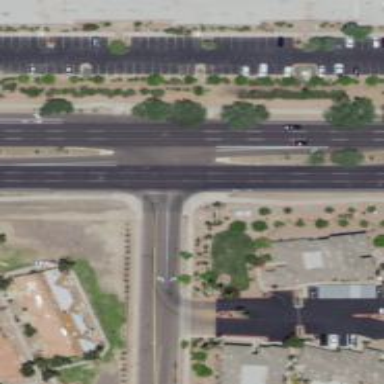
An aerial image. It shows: Asphalt road with secondary link designation.